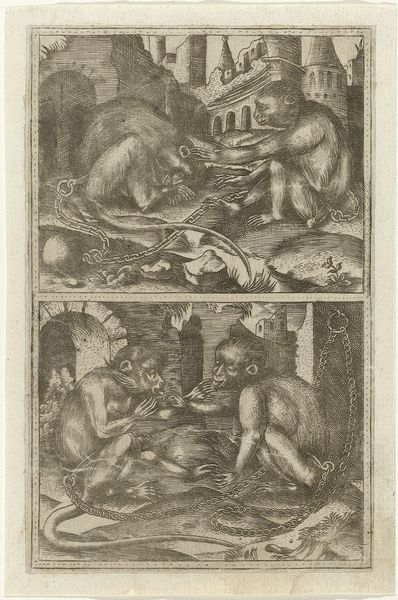
Titel: Twee scènes met ieder twee geketende apen tussen ruïnes
Standort: Amsterdam
Institution: Rijksmuseum
Schlagwörter: feuer, weiß, fenster, schwarz, haus, lippen, ohren, turm, fell, schwanz, bogen, essen, durchgang, buch, druck, druckgrafik, stich, seite, ketten, affen